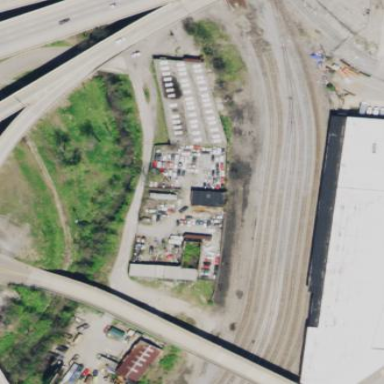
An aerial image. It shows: Brownfield site.